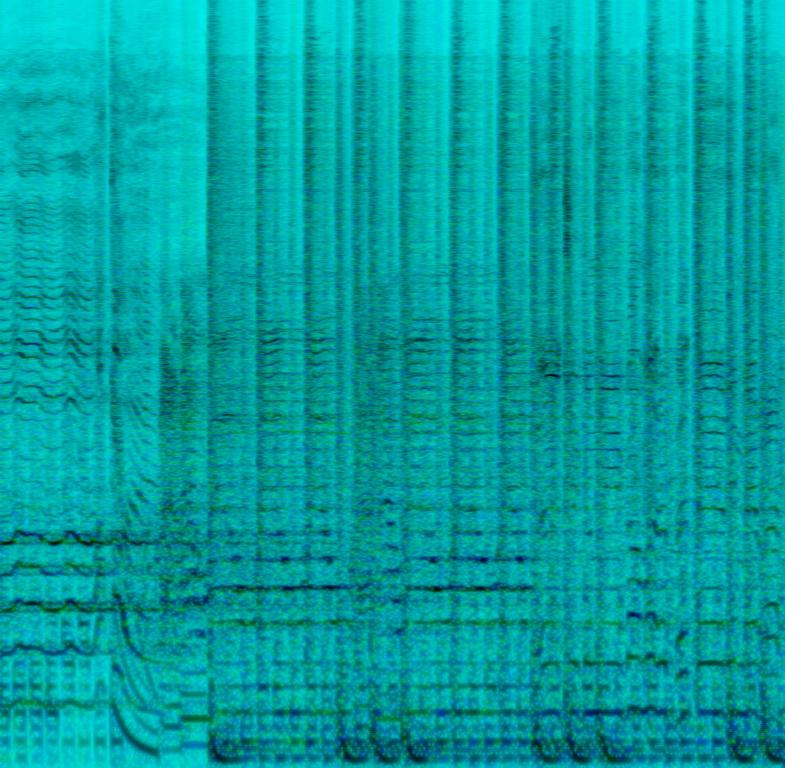
This audio contains very strong deep percussive hits and a e-guitar sound also serving as bass. A male voice is singing with a little bit of reverb on his voice. In-between the breaks male voices are singing a melody. This song may be playing in an action movie.